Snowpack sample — Loveland Pass, Silver Plume, Colorado, USA (2/11/26, 12:00 PM MST)
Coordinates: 39.663, -105.886
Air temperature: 35 °F
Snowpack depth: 82 cm
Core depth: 40 cm
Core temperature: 23 °F
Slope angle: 13°, slope face: 12°
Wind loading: high
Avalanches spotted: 1
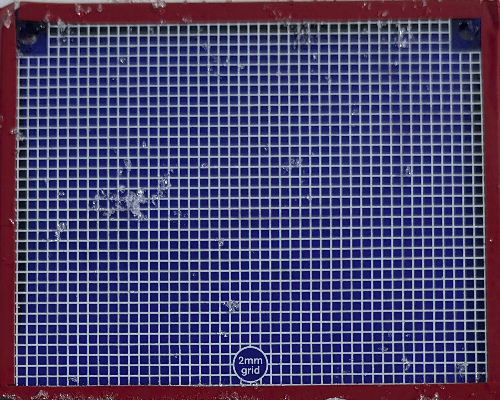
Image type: profile
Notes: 1 small avalanche spotted on the north side of the bowl, lots of wind loading